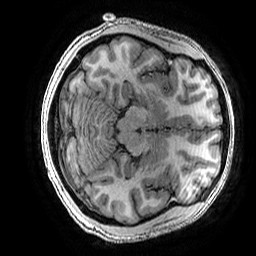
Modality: T1w
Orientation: axial
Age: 16
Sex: female
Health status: ill
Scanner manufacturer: ge
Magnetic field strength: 3 T
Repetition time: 0.007664 s
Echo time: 0.00342 s